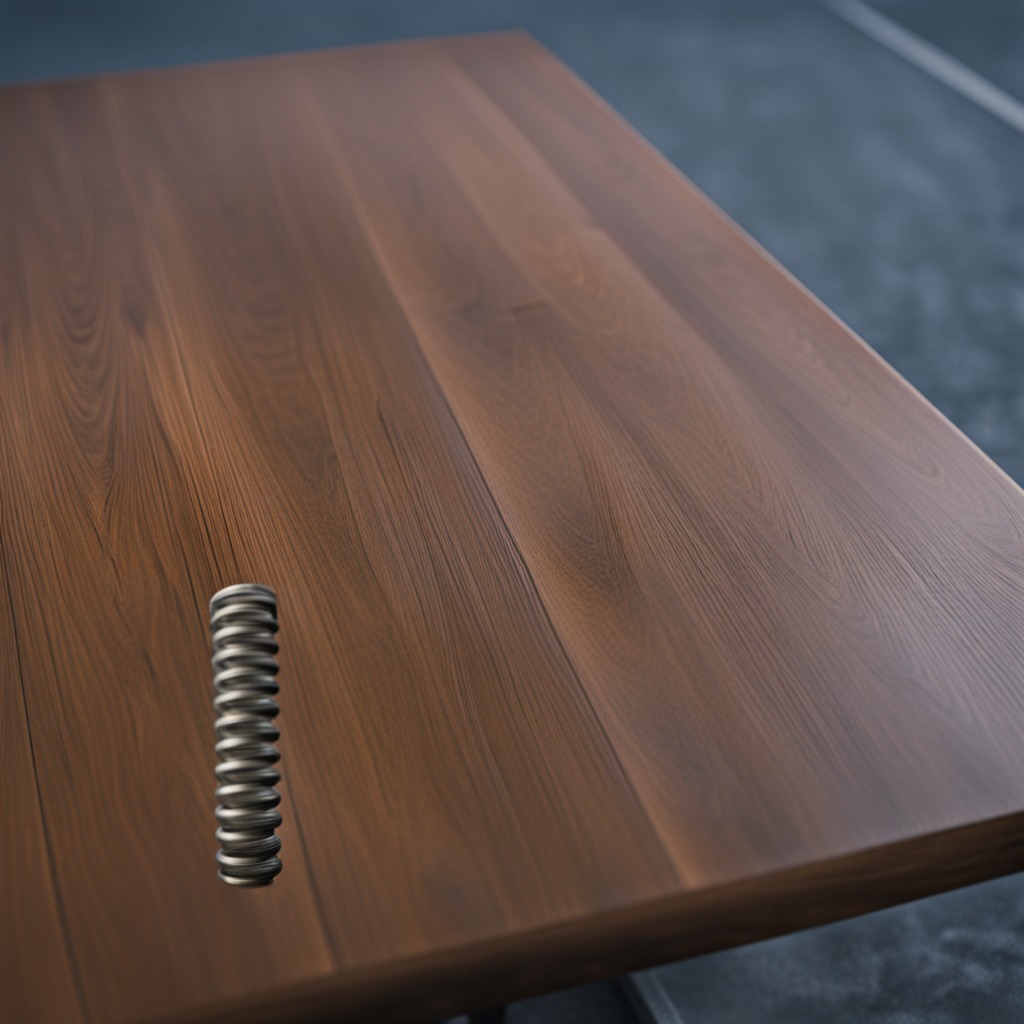
A coiled metal spring is lying on the table.